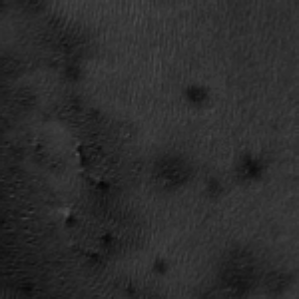
Label: frost